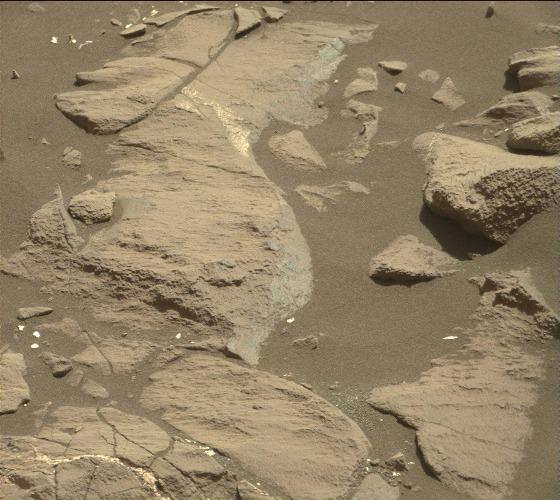
Terrain classes present: Background, Bedrock, Gravel / Sand / Soil, Rock, Shadow